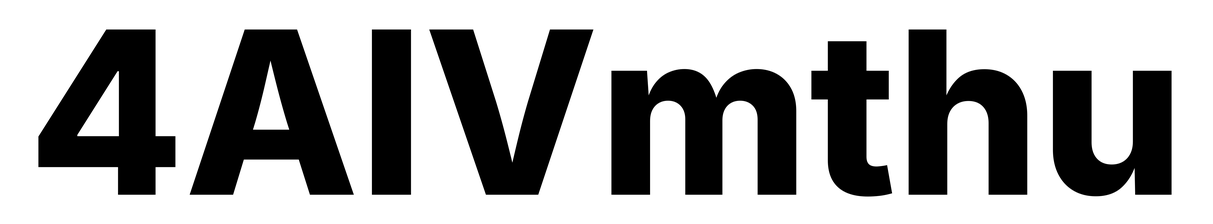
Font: Inter_ExtraBold